This time-frequency spectrogram was computed from a bearing vibration snapshot; brighter regions carry more energy. Based on the visible evidence, which condition applies: normal, inner_race, outer_race, ball?
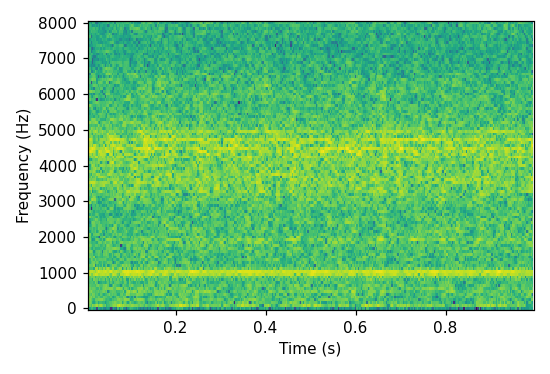
Answer: outer_race